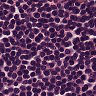
Metastatic tissue present: no